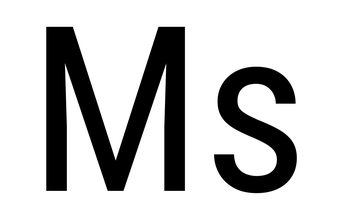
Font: Roboto_Condensed_Regular